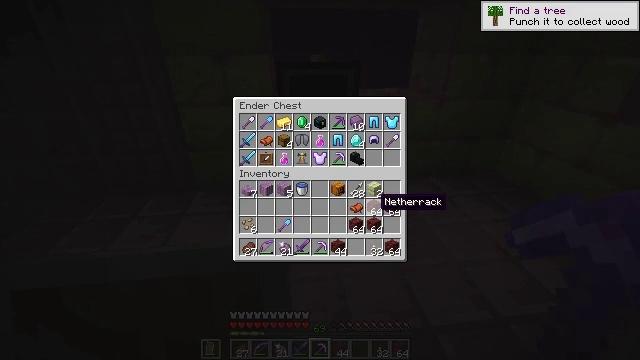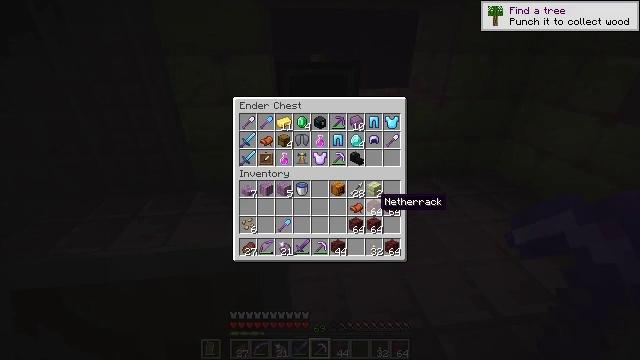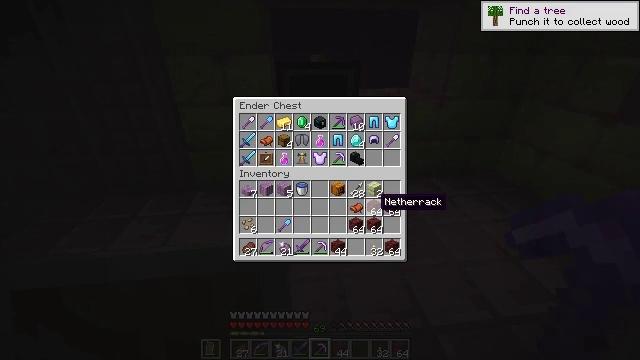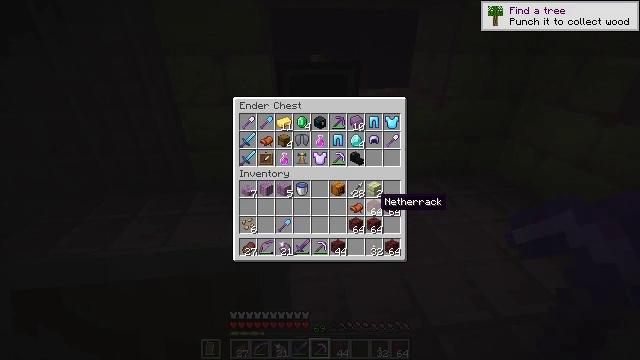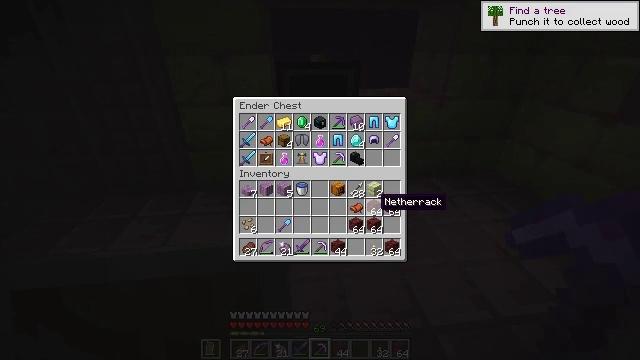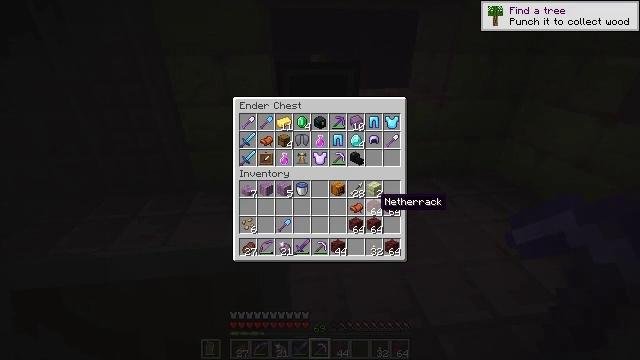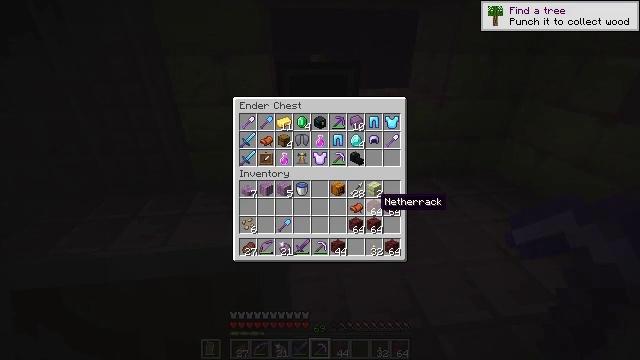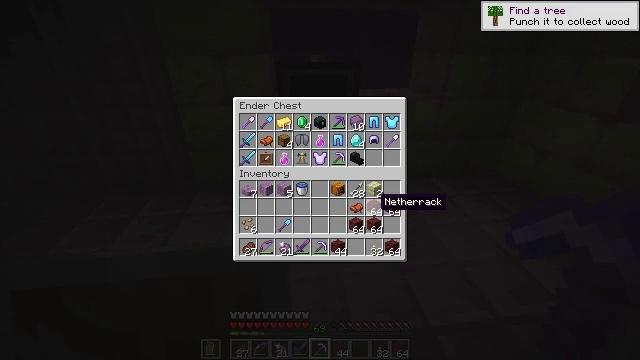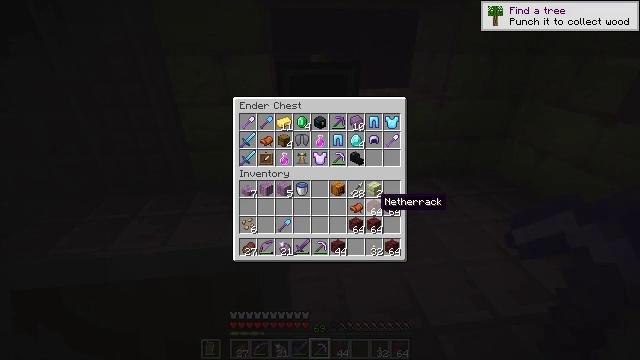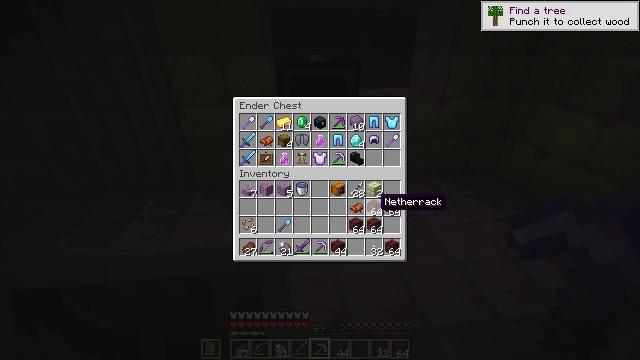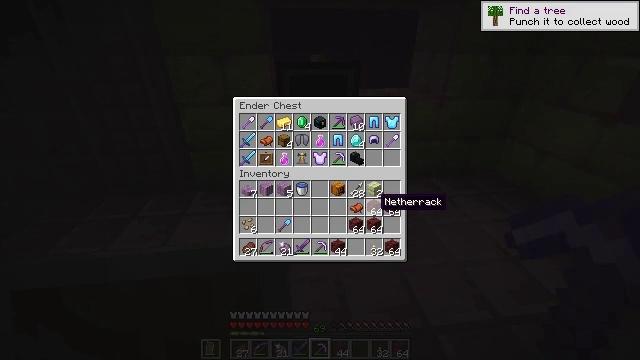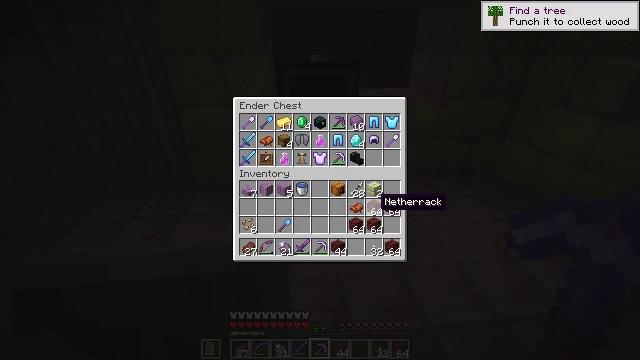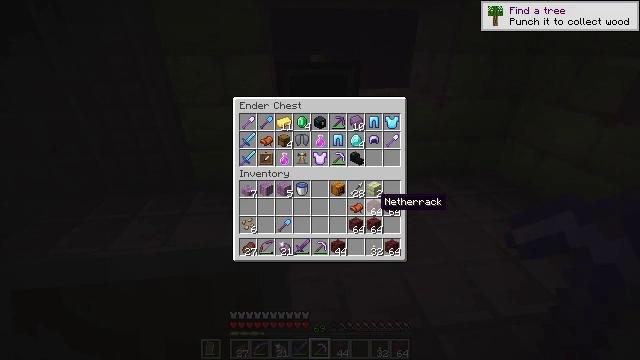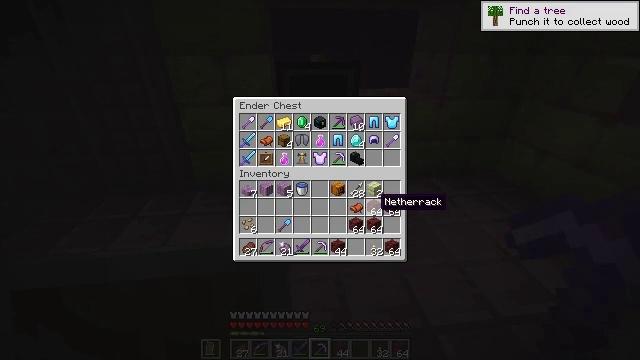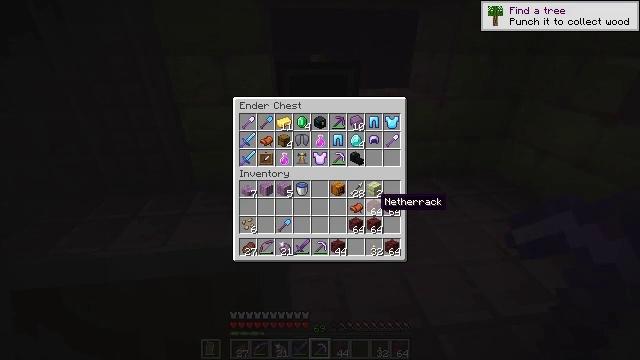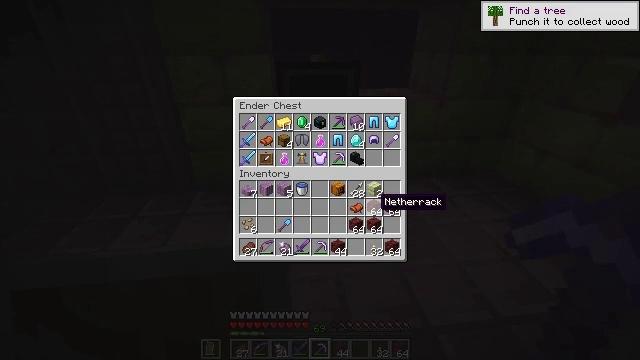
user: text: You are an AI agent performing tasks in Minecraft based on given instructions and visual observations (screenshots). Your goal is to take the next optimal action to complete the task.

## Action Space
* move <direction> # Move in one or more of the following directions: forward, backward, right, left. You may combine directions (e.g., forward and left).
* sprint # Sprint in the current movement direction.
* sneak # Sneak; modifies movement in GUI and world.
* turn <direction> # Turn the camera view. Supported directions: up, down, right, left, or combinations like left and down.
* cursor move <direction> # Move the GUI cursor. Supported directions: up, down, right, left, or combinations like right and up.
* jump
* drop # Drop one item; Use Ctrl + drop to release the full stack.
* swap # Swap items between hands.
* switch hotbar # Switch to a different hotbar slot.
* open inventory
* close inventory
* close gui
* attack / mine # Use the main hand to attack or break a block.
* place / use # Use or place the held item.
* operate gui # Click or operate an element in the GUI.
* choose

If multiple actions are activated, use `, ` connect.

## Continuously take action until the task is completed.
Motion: motion action
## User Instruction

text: Left click on the ender chest to mine.
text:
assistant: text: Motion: no_op
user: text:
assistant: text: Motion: no_op
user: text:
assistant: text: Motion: no_op
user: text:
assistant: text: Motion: no_op
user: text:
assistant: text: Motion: no_op
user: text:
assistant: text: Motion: no_op
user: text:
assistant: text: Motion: no_op
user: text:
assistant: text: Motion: no_op
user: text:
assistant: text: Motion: no_op
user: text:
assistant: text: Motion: no_op
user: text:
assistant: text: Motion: no_op
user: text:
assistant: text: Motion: no_op
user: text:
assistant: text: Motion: no_op
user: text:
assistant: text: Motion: no_op
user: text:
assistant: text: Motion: no_op
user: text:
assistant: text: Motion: no_op
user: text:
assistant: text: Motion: no_op
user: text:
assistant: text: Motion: no_op
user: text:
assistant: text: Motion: no_op
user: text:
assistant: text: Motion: no_op
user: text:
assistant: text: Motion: no_op
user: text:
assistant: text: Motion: no_op
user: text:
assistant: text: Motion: no_op
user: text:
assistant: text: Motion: no_op
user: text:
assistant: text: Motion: no_op
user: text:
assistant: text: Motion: no_op
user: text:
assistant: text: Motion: no_op
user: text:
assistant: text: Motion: no_op
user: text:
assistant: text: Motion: no_op
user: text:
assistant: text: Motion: no_op